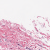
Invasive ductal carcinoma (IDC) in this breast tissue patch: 0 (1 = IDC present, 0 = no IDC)